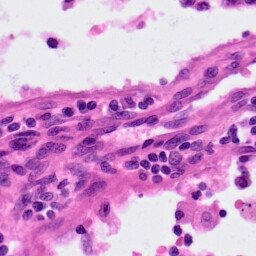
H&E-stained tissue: Lung